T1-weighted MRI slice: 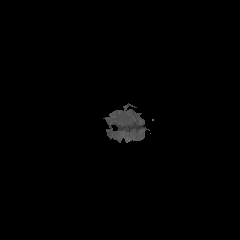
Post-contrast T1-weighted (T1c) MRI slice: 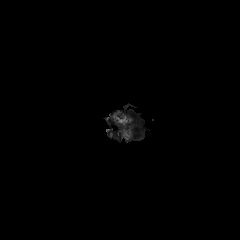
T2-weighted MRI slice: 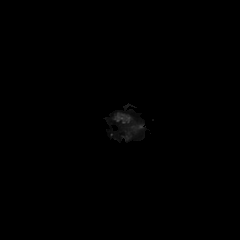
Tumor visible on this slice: no